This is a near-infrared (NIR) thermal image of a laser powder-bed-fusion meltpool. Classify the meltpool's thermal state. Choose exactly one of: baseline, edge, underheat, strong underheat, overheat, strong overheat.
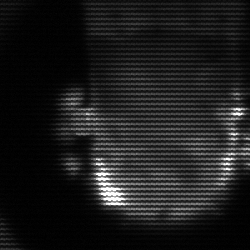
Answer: baseline